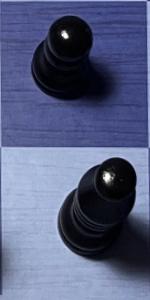
Label: Bishop_Black